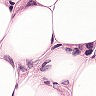
Metastatic tissue present: yes